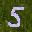
Label: 5